Вдали от катушки с круглым цилиндрическим железным сердечником находится кольцо из сверхпроводящего материала. Ток в кольце равен нулю. На рисунке изображены линии индукции магнитного поля вблизи торца катушки; ось $z$ является осью симметрии магнитного поля катушки.  Кольцо вносят в магнитное поле катушки. Сначала кольцо занимает положение $1$, а затем — положение $2$.
Определите отношение $\left(I_{1} / I_{2}\right)$ силы тока, протекающего в кольце, когда оно находится в положении $1$, к силе тока в кольце, когда оно находится в положении $2$.
Определите соотношение сил $\left(F_{1} / F_{2}\right)$, действующих на кольцо в обоих положениях, и укажите направление действия этих сил.
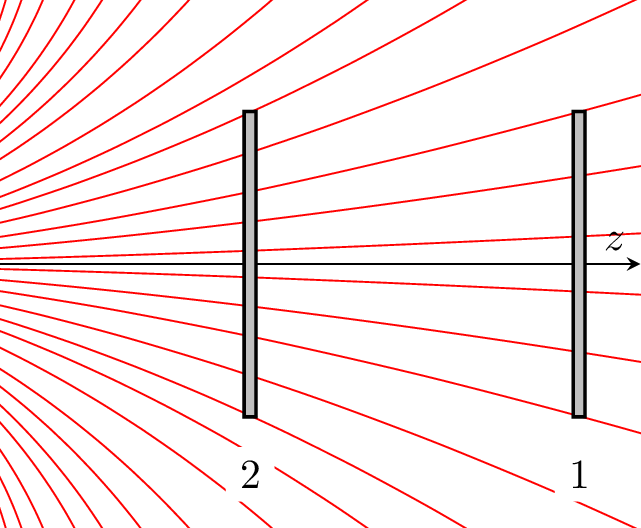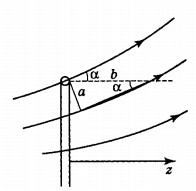
Определите отношение $\left(I_{1} / I_{2}\right)$ силы тока, протекающего в кольце, когда оно находится в положении $1$, к силе тока в кольце, когда оно находится в положении $2$.
Решение: При внесении кольца в магнитное поле в нем возникают две ЭДС индукции, направленные навстречу друг другу: одна ЭДС вызвана пересечением кольцом линий индукции внешнего магнитного поля, а другая — ЭДС самоиндукции, обусловленная изменяющимся во времени током, текущим по кольцу. Поскольку сопротивление кольца равно нулю, то суммарная ЭДС в кольце равна нулю. $$ \mathscr{E}=\frac{d \Phi}{d t}-L \frac{d I}{d t}=0. $$ Здесь $\Phi$ — внешний магнитный поток, $L$ — индуктивность кольца, $I$ — сила тока в кольце. При перемещении кольца из удаленной точки в положение $1$ в кольце возникает ток $I_{1}$, равный $$ I_{1}=\frac{\Phi_{1}}{L}, $$ где $\Phi_{1}$ — магнитный поток, пронизывающий кольцо в положении $1$. Аналогично для положения $2$: $$ I_{2}=\frac{\Phi_{2}}{L}. $$ Теперь находим отношение сил токов: $$ \frac{I_{1}}{I_{2}}=\frac{\Phi_{1}}{\Phi_{2}}. $$ Магнитный поток через кольцо пропорционален количеству линий индукции магнитного поля, пронизывающих кольцо. Очевидно, что это количество $N$ линий будет пропорционально квадрату числа $n$ линий, распределенных по диаметру кольца: $$ \Phi_{1} \sim n_{1}^{2}, \quad \Phi_{2} \sim n_{2}^{2}. $$ Из рисунка линий индукции внешнего магнитного поля найдем, что $n_{1}=5$, а $n_{2}=9$. Поэтому $$ \frac{I_{1}}{I_{2}}=\left(\frac{n_{1}}{n_{2}}\right)^{2} \approx 0.35. $$
Ответ: $$ \frac{I_{1}}{I_{2}}=\left(\frac{n_{1}}{n_{2}}\right)^{2} \approx 0.35. $$

Определите соотношение сил $\left(F_{1} / F_{2}\right)$, действующих на кольцо в обоих положениях, и укажите направление действия этих сил.
Решение: Результирующая сила, действующая на кольцо, направлена вдоль оси $z$ (см. рисунок).  Ток в кольце течет против часовой стрелки, если смотреть на кольцо слева от него. Сила $F_{z}$, действующая на кольцо, пропорциональна силе тока $I$ в нем, индукции $B$ магнитного поля на окружности кольца и синусу угла $\alpha$ между направлением вектора $\vec{B}$ и осью $z$: $$ F_{z} \sim I B \sin \alpha. $$ Индукция $B$ пропорциональна густоте силовых линий, т.е. $$ B \sim \frac{1}{a^{2}}, $$ где $a$ — расстояние между двумя соседними линиями индукции. Из рисунка находим $$ \sin \alpha \approx \frac{a}{b}. $$ Следовательно, сила, действующая на кольцо, $$ F_{z} \sim \frac{1}{a^{2}} \frac{a}{b} I=\frac{I}{a b}. $$ Отношение сил для двух положений $1$ и $2$ кольца равно $$ \frac{F_{1}}{F_{2}}=\frac{I_{1}}{I_{2}} \frac{a_{2} b_{2}}{a_{1} b_{1}} \approx 0.05. $$
Ответ: $$ \frac{F_{1}}{F_{2}}=\frac{I_{1}}{I_{2}} \frac{a_{2} b_{2}}{a_{1} b_{1}} \approx 0.05. $$
Темы:
T, Электричество, Магнитный поток, Всероссийские, Магнитное поле, Сверхпроводник